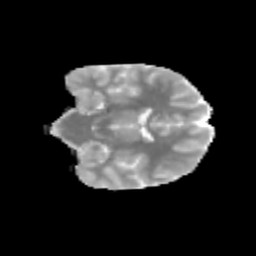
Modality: MD
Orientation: coronal
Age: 13
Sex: female
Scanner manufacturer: siemens
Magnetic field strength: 3 T
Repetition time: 3.8 s
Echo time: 0.07 s